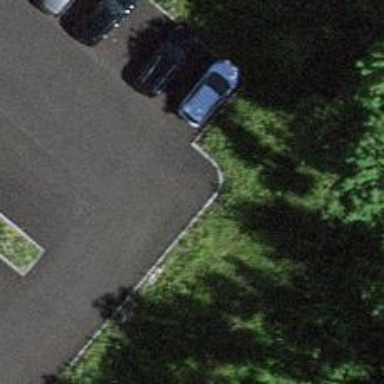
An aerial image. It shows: Asphalt road designated for service vehicles.